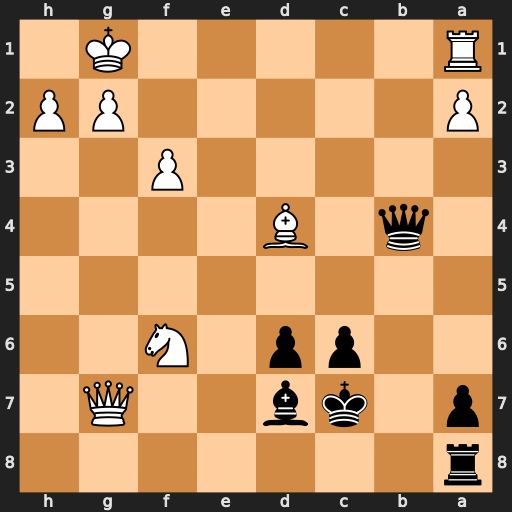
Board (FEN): r7/p1kb2Q1/2pp1N2/8/1q1B4/5P2/P5PP/R5K1
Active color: b
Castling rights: -
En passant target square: -
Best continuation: Qxd4+ Kf1 Qxa1+